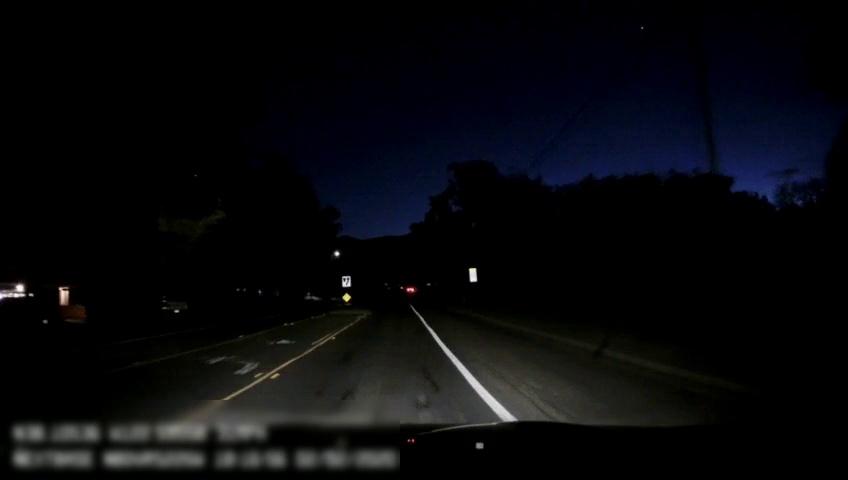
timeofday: Night
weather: Other
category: Drivable Space
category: Lanes | Alternate Lane
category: Lanes | Opposite Lane
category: Lanes | Alternate Lane
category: Lanes | Opposite Lane
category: Traffic | Signs
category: Traffic | Signs
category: Traffic | Signs